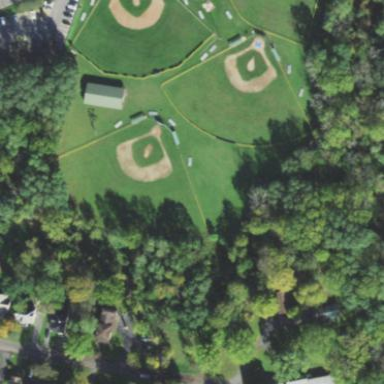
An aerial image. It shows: Baseball pitch for leisure land activities.